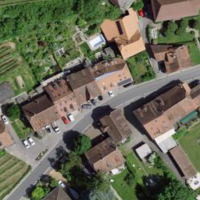
EUNIS habitat code: 54
Species observed at this site:
Fagus sylvatica
Lamium maculatum